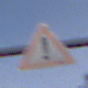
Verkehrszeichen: Gefahrenstelle
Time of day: MorningAfternoon
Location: Outdoor (Nature)
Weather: PartlyCloudy
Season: NotSpecified
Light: Natural